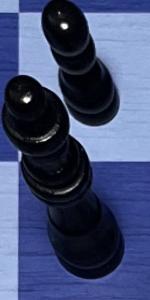
Label: Queen_Black